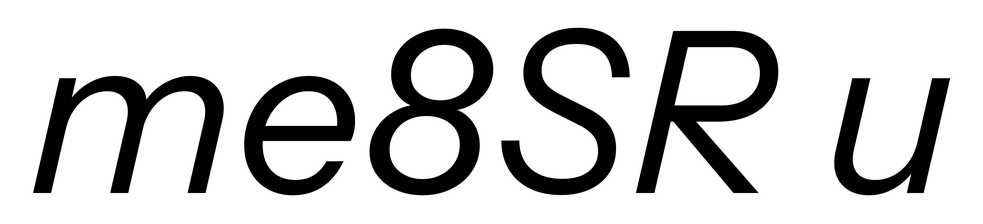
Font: InstrumentSans-Italic_Italic